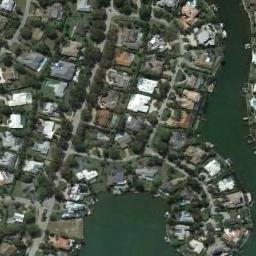
Label: residential